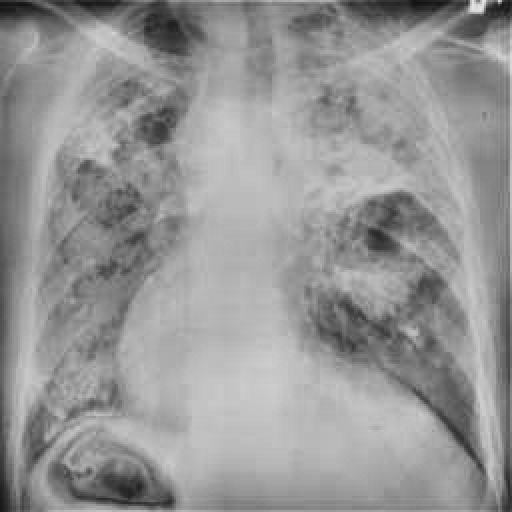
Finding: TUBERCULOSIS